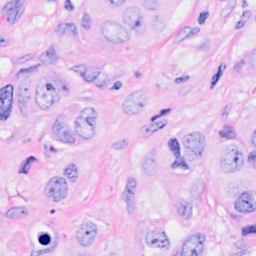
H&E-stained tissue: Breast